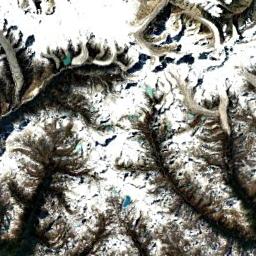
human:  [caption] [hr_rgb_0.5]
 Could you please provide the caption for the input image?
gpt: The snowberg is covered with snow .

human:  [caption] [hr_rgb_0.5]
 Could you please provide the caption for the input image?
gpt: The white snow on the snow-capped mountains is veined .

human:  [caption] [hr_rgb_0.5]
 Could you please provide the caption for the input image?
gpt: The snow berg is consist of bare land and white snow .

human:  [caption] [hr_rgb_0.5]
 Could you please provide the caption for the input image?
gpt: The snowberg consist of lots of ridges and valleys and some small lakes are in the snowberg .

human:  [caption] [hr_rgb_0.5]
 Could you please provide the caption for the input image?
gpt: There are much snow and some bare land on the snowberg .